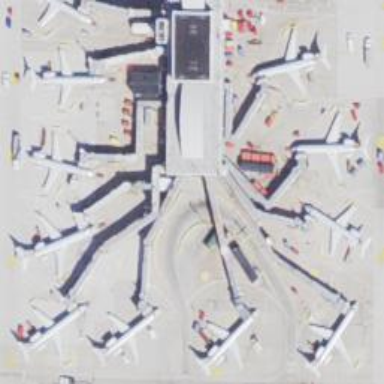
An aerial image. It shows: Airport gate.